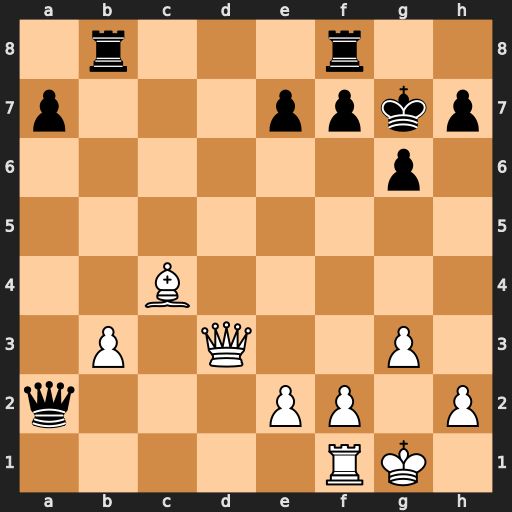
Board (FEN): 1r3r2/p3ppkp/6p1/8/2B5/1P1Q2P1/q3PP1P/5RK1
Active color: w
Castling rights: -
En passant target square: -
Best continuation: Qc3+ f6 Ra1 Rxb3 Bxb3